Question: I'm running my android app on my droid x2 device. this app has a menu with some items, one of which is the Home (the screen that launches when the app starts).
the problem is that when I tap on the Home item it brings up this menu,

I don't know why it does that and how i can fix it.
It works fine on the simulator, I'm gussing this is something that needs to be set up on the device.
I need to know if some has seen this menu before and if so what it is and when it shows up?
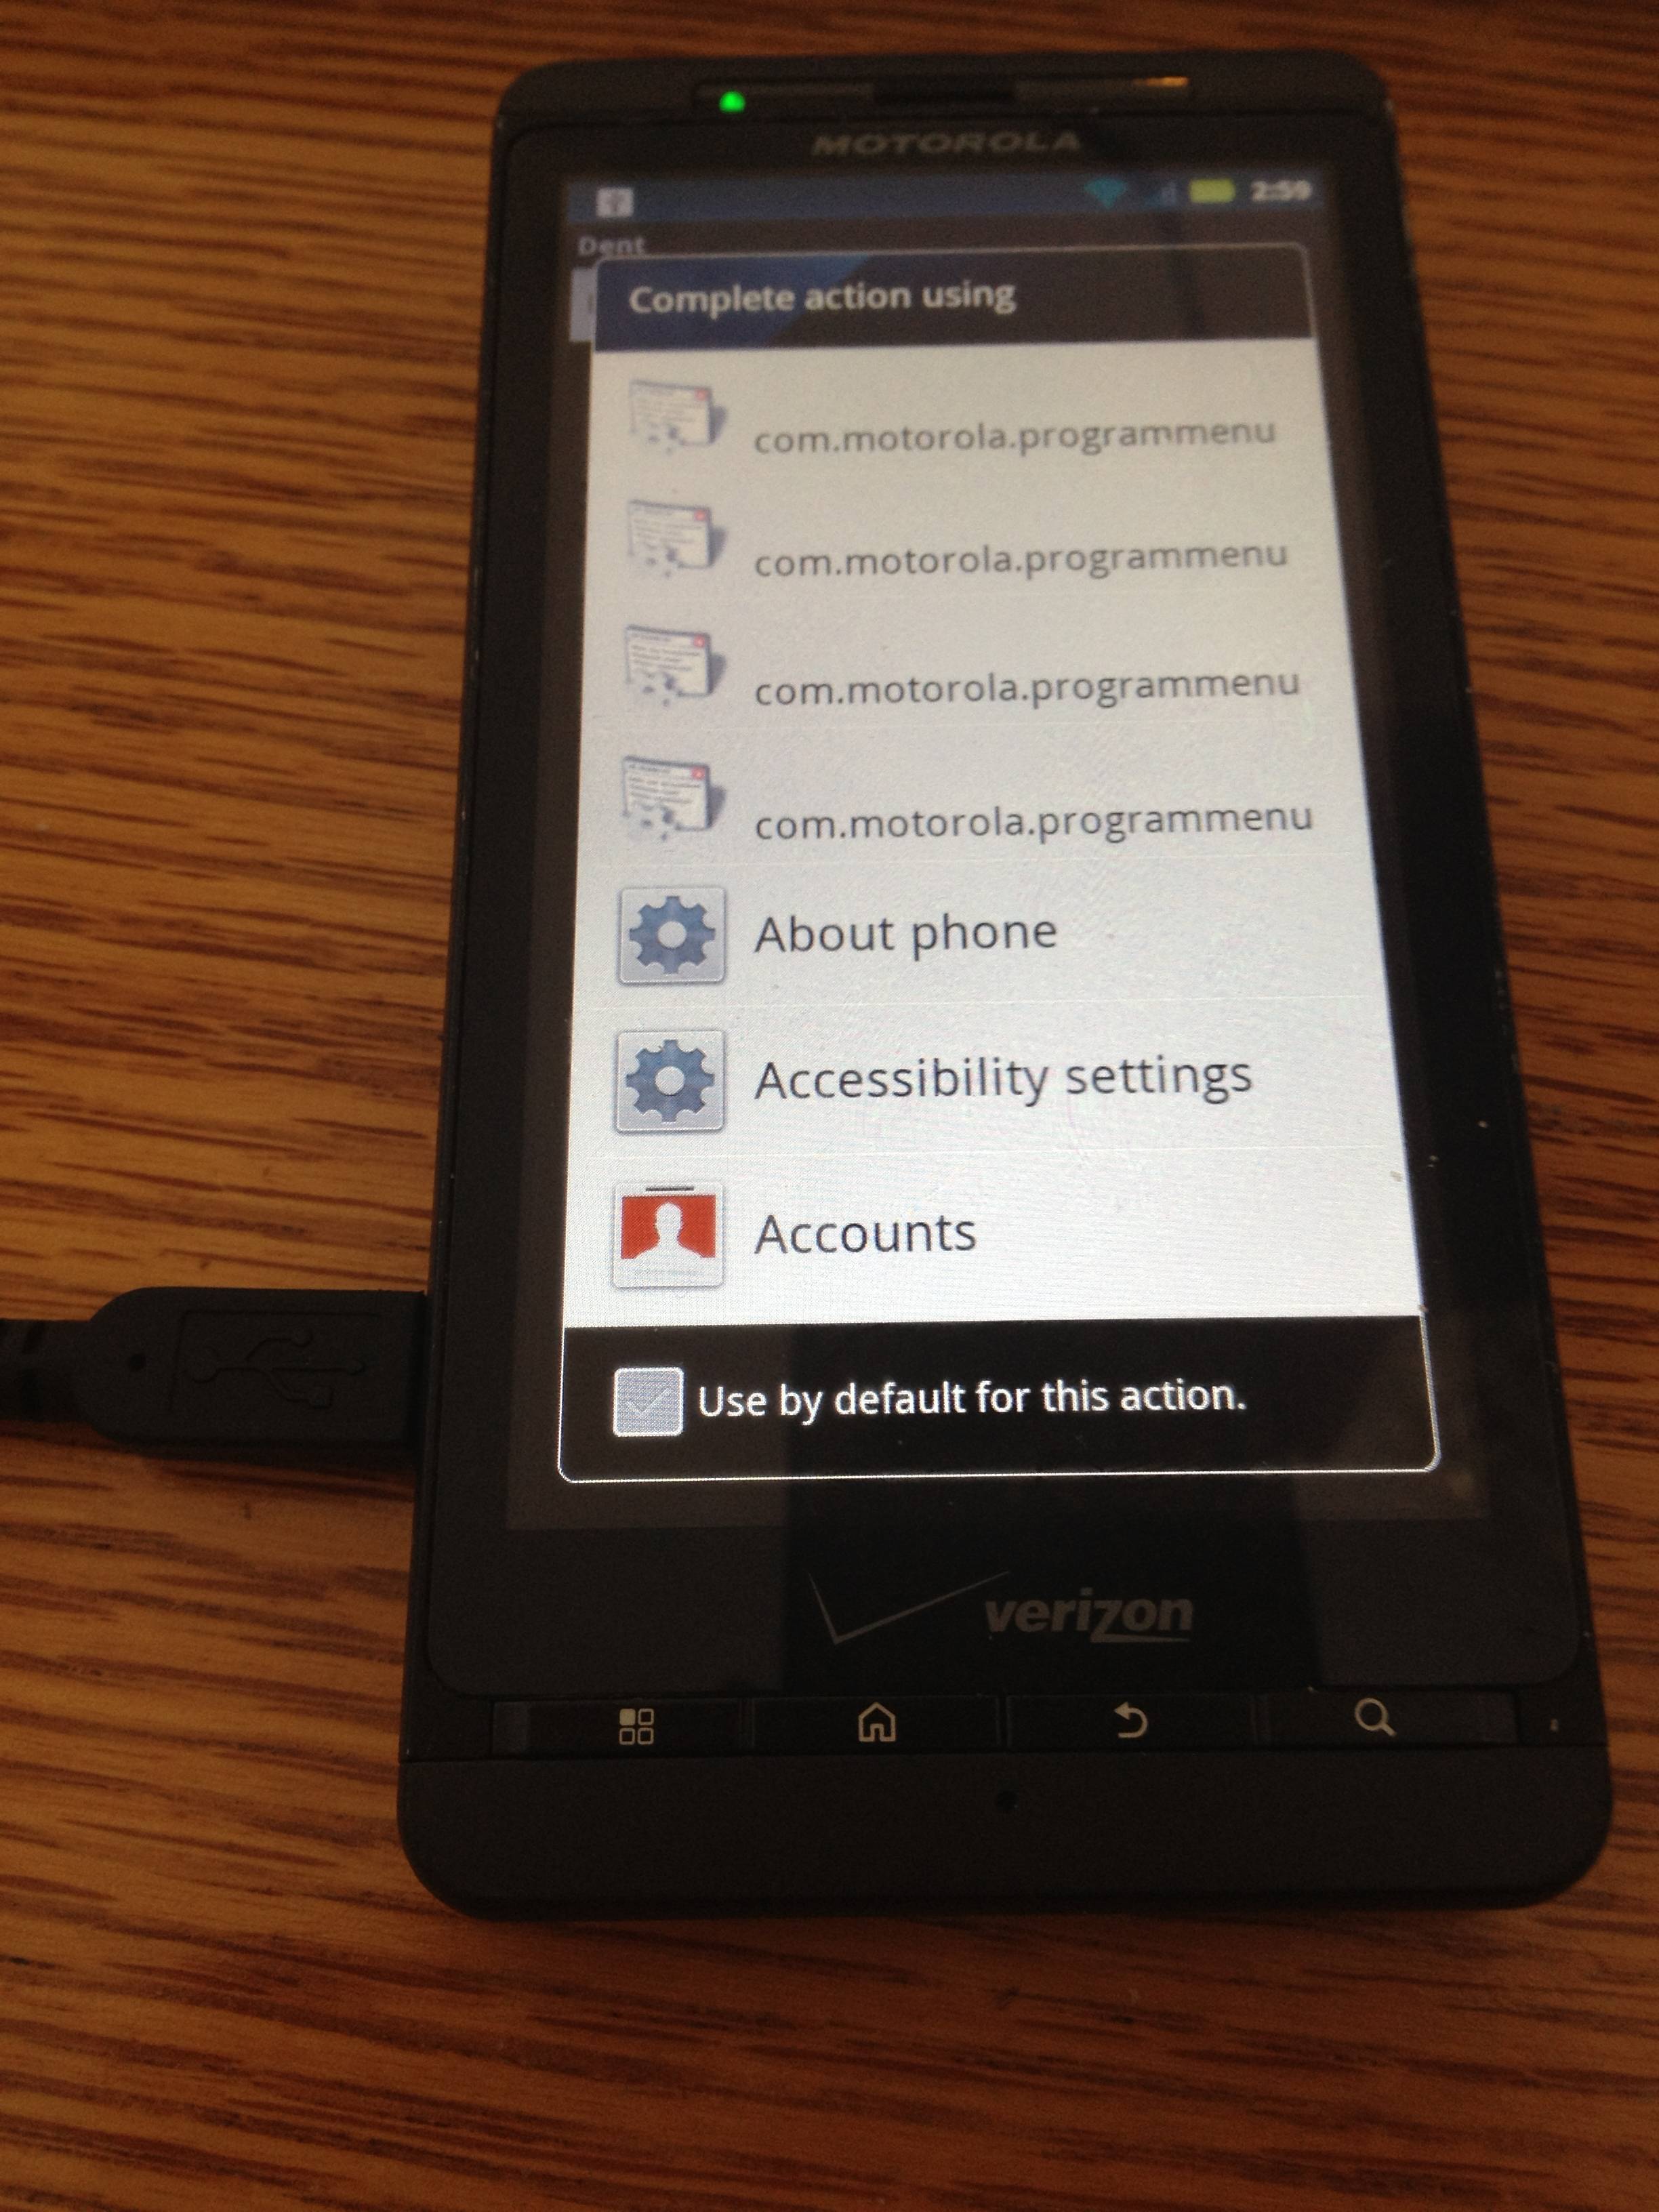
Answer: I actually fix this issue by adding a new activity to my manifest file. so what I had for the launcher activity was
'''
<activity
android:label="@string/app_name"
android:name=".Home" >
<intent-filter >
<action android:name="android.intent.action.MAIN" />
<category android:name="android.intent.category.LAUNCHER" />
</intent-filter>
</activity>
'''
and I also added the following activity which would act just as a normal activity and in my menu selection I used the action name of this new activity.
'''
<activity
android:label="@string/app_name"
android:name=".Home" >
<intent-filter >
<action android:name="com.mywebsite.app.HOME" />
<category android:name="android.intent.category.DEFAULT" />
</intent-filter>
</activity>
'''